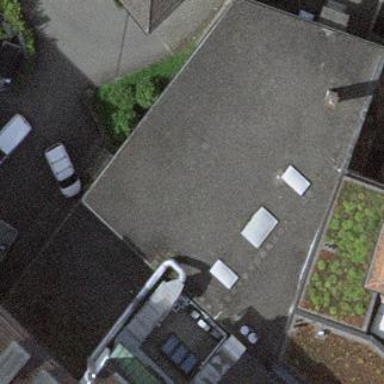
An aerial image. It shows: Flat-roofed building with grey roof.